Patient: sex M, age 46
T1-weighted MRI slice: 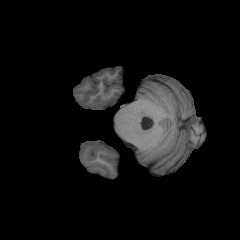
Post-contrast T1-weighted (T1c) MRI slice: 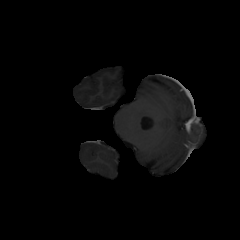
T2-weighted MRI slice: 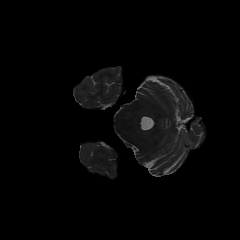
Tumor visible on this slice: no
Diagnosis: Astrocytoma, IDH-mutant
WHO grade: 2